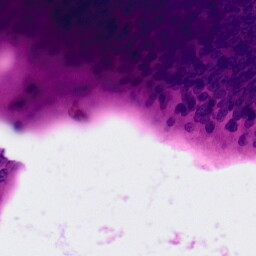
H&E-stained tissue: Colon